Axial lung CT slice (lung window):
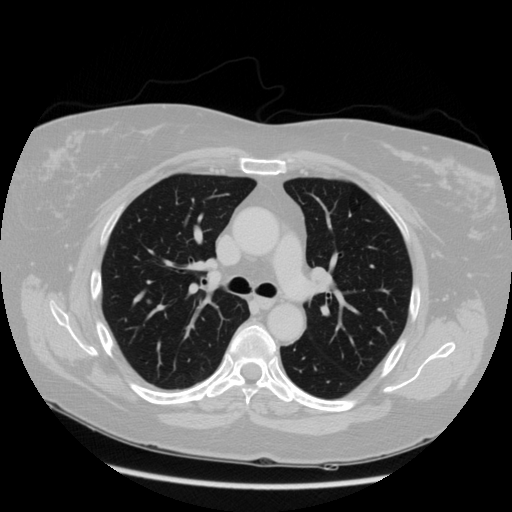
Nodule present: no